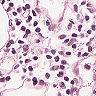
Metastatic tissue present: no